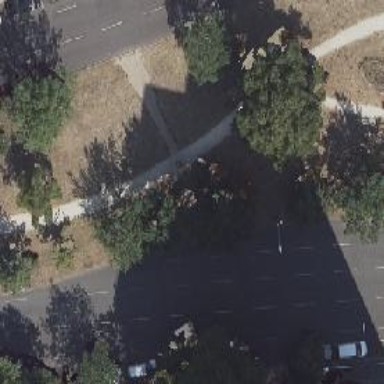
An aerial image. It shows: Compacted footway with grade2 tracktype.